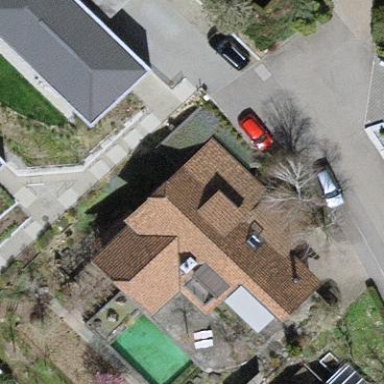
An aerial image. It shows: Simple house.